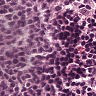
Metastatic tissue present: no